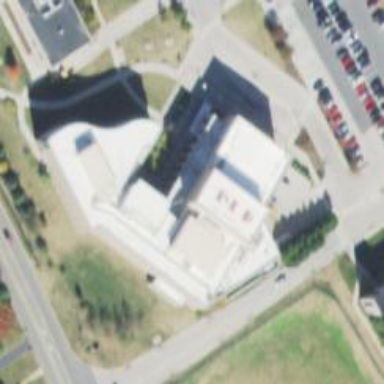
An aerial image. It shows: University building.